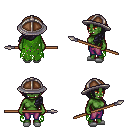
a pixel art fantasy rpg character, female body template, orc, green skin, green tattered cape, magenta pants, raven left-swept hairstyle, chain helm, white slippers, spear, four views (front, back, left, right), 2x2 character sprite sheet, small pixel art, hard edges, no anti-aliasing